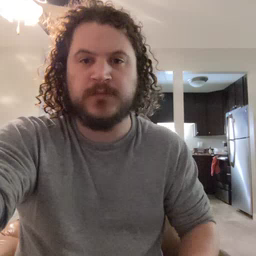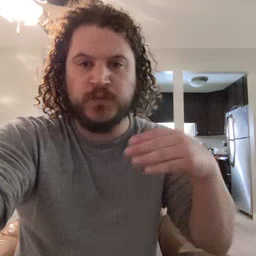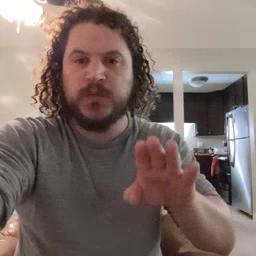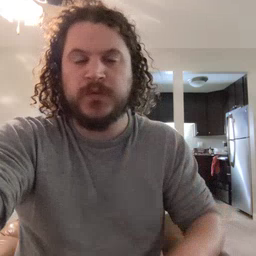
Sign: into